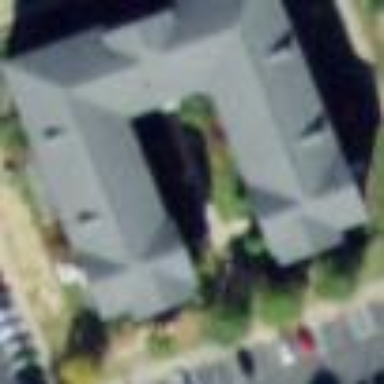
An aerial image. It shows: Dormitory building.